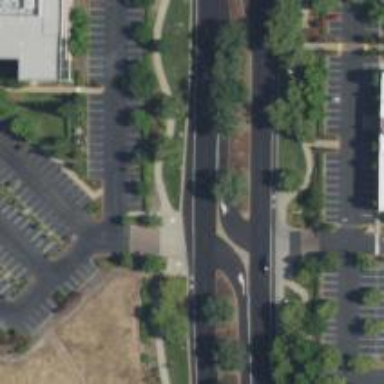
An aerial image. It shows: Secondary link road with asphalt surface.